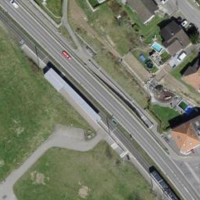
EUNIS habitat code: 55
Species observed at this site:
Geranium pyrenaicum
Echium vulgare
Medicago sativa
Gryllus campestris